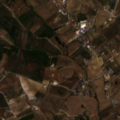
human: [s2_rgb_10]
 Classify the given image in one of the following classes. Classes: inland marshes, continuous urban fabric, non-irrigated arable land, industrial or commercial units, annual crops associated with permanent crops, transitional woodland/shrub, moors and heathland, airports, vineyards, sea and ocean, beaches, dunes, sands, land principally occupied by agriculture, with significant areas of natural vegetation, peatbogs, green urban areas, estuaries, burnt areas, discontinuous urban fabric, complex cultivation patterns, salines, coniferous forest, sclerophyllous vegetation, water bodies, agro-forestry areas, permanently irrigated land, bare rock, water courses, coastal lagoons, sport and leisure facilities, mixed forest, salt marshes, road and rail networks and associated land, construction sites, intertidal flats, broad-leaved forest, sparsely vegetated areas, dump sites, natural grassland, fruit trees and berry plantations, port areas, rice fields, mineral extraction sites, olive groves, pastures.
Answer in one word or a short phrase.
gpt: olive groves, complex cultivation patterns